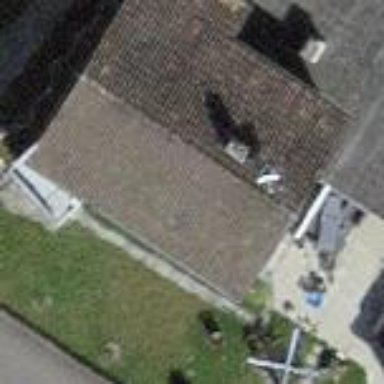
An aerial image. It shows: Building with tiled roof.